Field crop: maize
Growth stage: 2
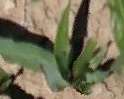
Species: maize